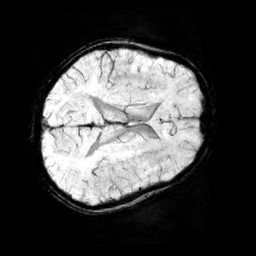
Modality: minIP
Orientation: axial
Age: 12
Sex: male
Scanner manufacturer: siemens
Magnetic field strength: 3 T
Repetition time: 0.027 s
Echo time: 0.02 s